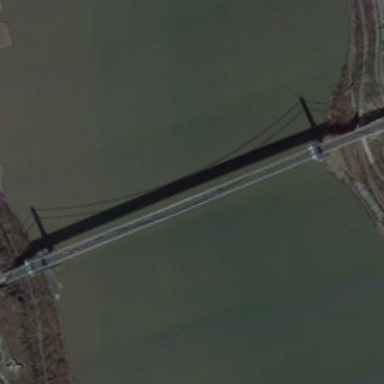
A bridge connects the two sides of the river .